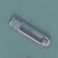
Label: civil